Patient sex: F
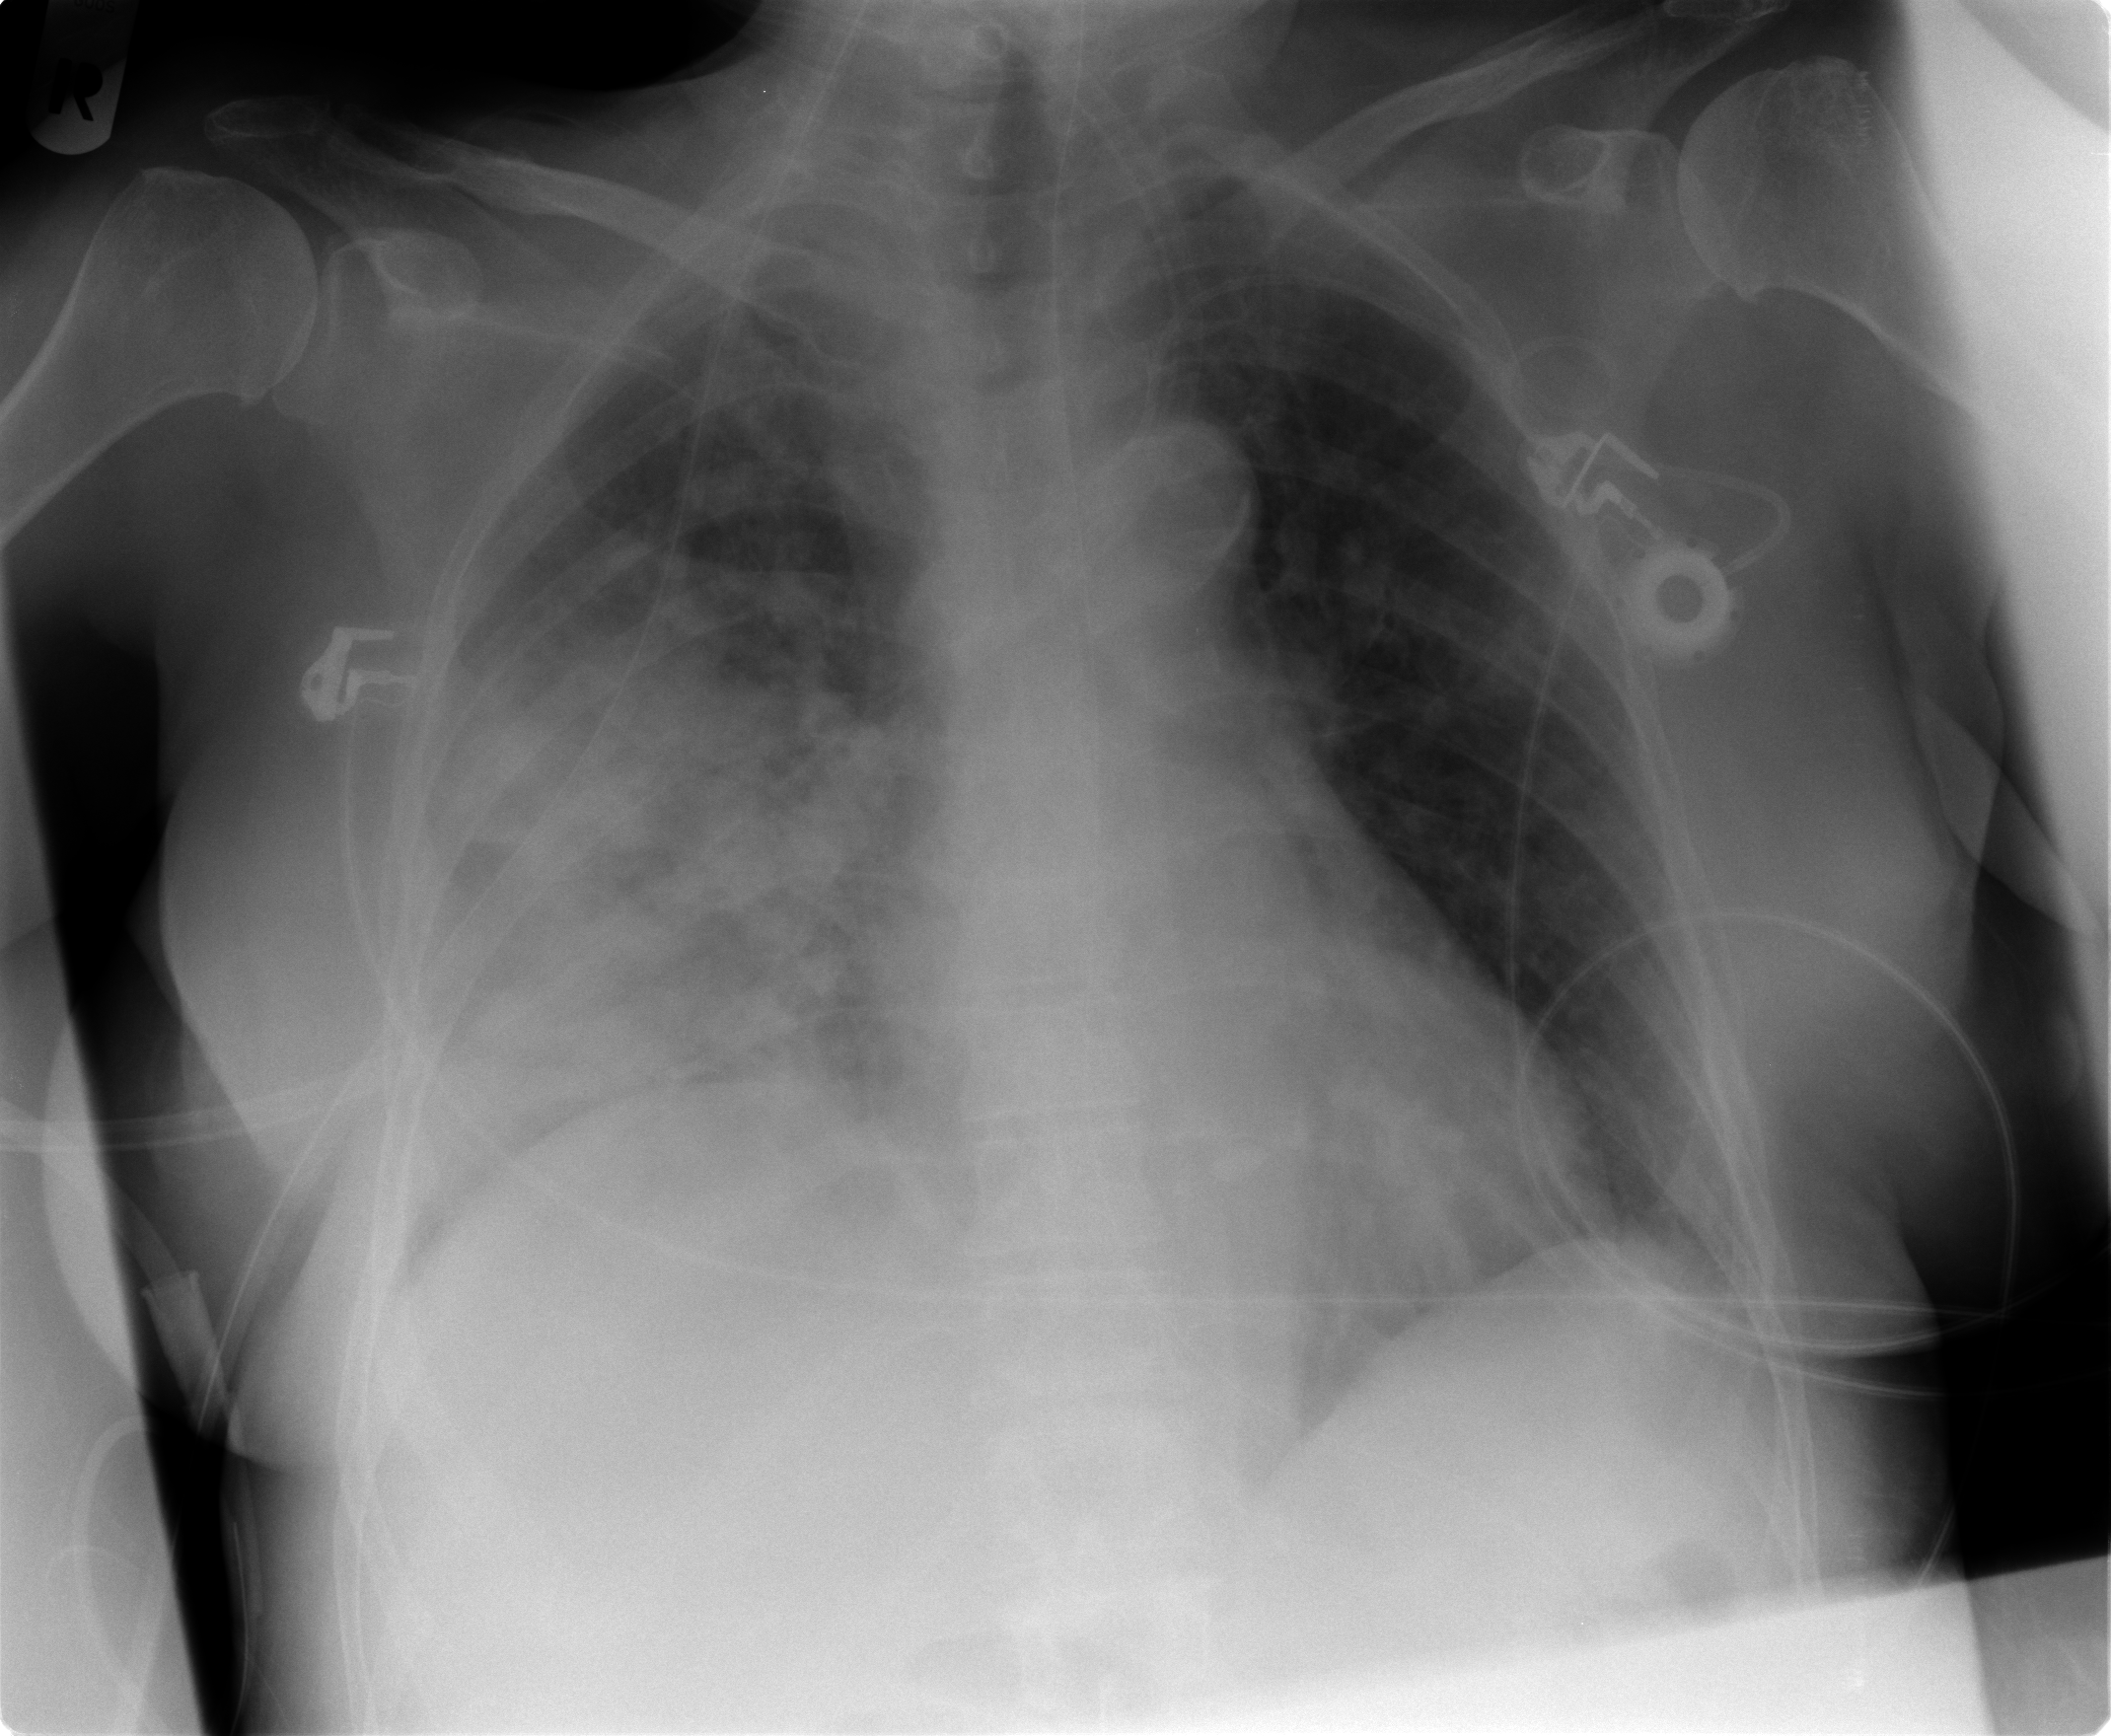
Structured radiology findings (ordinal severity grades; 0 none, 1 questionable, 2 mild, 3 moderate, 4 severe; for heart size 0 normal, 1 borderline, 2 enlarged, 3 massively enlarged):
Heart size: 0
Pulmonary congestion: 2
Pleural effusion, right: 1
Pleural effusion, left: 0
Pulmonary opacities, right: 4
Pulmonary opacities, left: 0
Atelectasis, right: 4
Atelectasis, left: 1